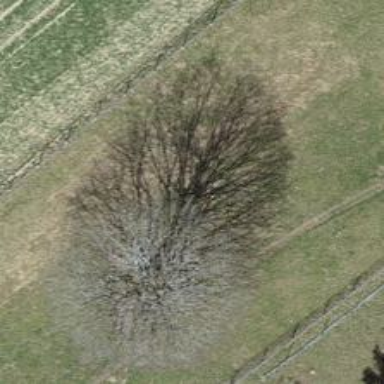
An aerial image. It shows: Beautiful tree in nature.